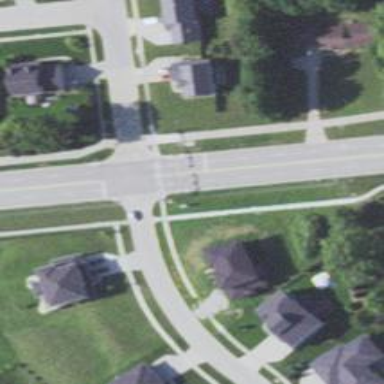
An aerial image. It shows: Crossing on the footway with zebra markings.